Question: For some reason, I cannot figure out how to style this appropriately.

Or do I need to use the image on this?
Here is what I have currently:
'''
#hero #hero-text {
position: absolute;
bottom: 0px;
margin-left: 20%;
margin-right: 20%;
width: 60%;
background-color: black;
opacity: .3;
}
#hero #hero-text p {
color: white;
opacity: 1.0;
}
'''
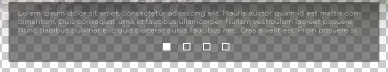
Answer: Simply use
'''
background-color: rgba(0,0,0,0.5);
'''